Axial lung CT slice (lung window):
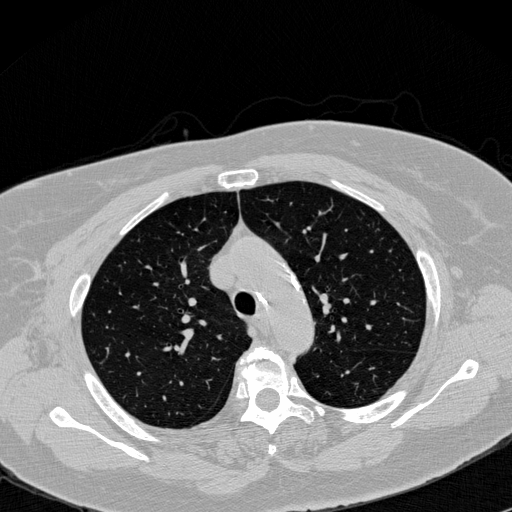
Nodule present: no